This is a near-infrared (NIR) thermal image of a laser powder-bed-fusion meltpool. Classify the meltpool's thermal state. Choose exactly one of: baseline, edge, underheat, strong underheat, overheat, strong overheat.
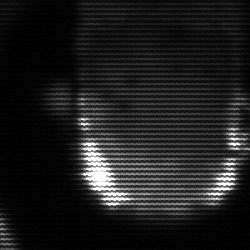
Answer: baseline